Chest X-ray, PA view. Patient: 46 years old, sex M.
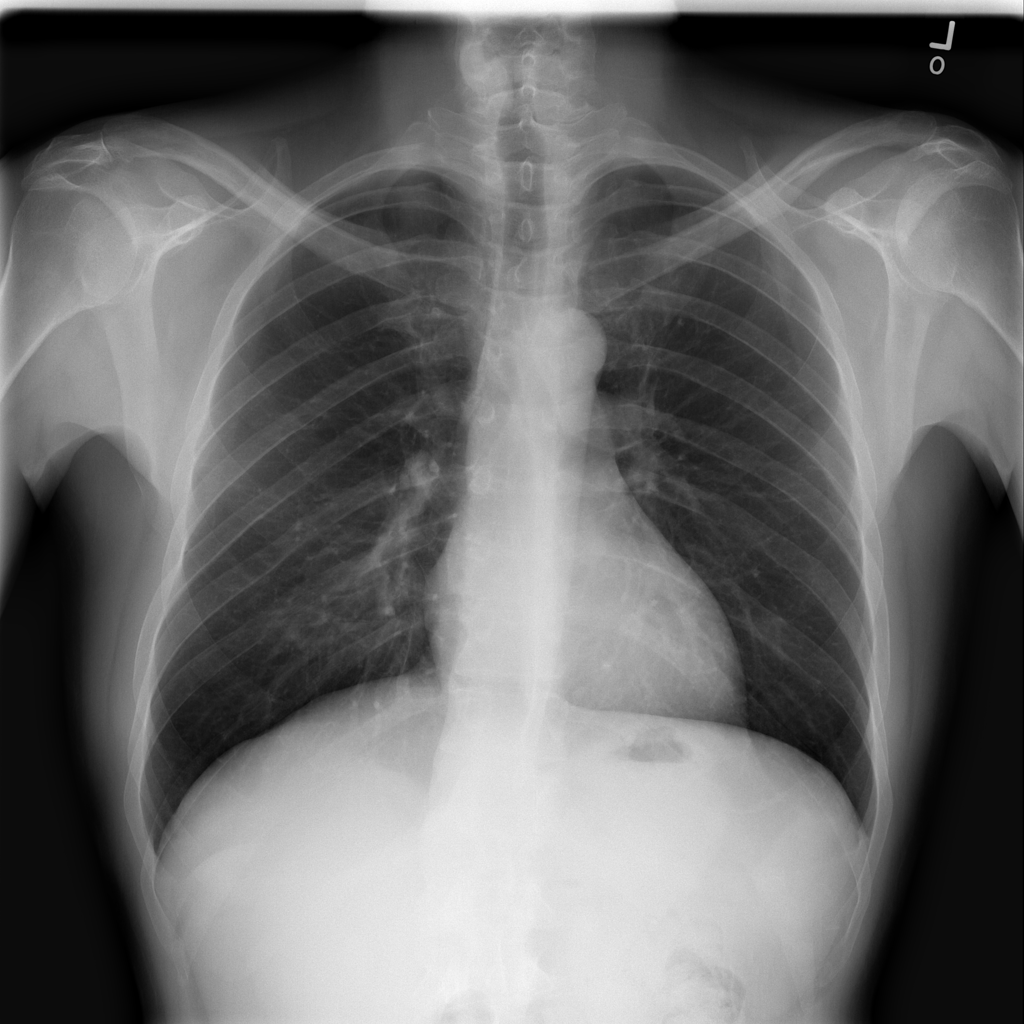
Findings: No Finding